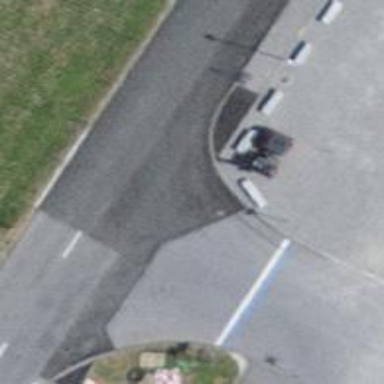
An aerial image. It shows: Road with "give way" sign.